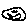
Label: smiley face